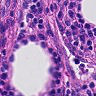
Metastatic tissue present: no